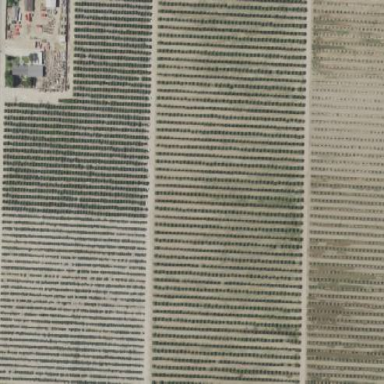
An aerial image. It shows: Beautiful vineyard in the countryside.